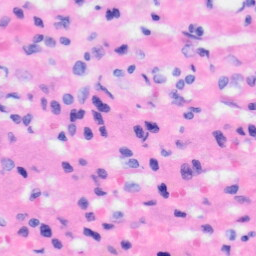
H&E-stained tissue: Liver